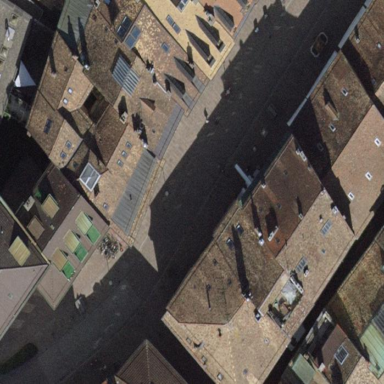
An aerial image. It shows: Apartments building with gabled roof made of roof tiles. The roof orientation is across.